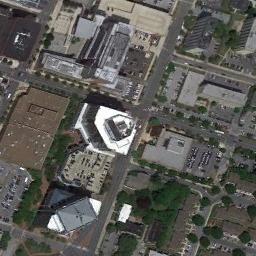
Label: commercial_area